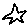
Label: star